Field crop: maize
Growth stage: 2
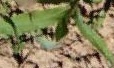
Species: maize